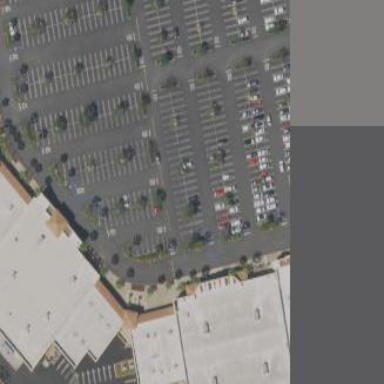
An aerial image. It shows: Retail building.